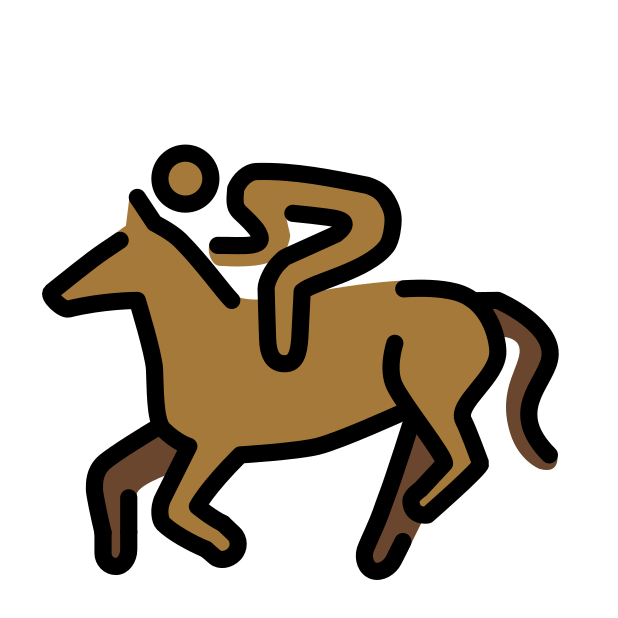
horse racing: medium-dark skin tone